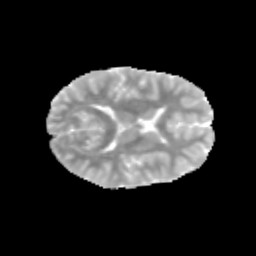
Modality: MD
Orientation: axial
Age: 10
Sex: female
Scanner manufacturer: siemens
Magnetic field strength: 3 T
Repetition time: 3.8 s
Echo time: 0.07 s